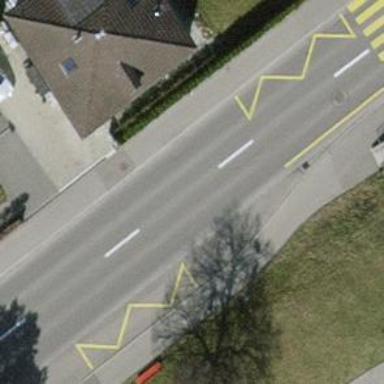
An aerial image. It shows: Public transport stop position.